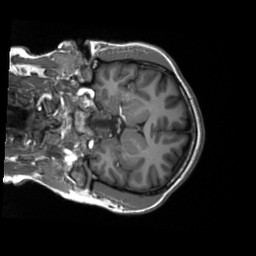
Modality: T1w
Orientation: coronal
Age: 26
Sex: female
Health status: ill
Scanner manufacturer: siemens
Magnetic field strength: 3 T
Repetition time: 2.3 s
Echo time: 0.00201 s